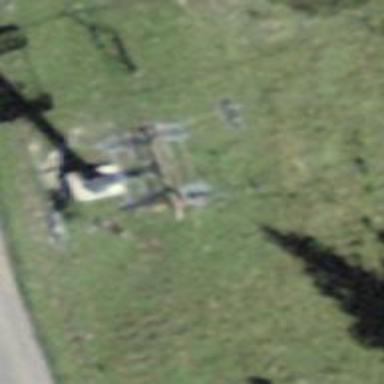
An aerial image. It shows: Pylon used for aerialway.